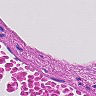
Metastatic tissue present: no